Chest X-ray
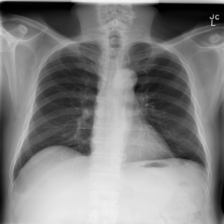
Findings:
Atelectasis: negative
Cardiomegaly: negative
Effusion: negative
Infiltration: negative
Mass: negative
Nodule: negative
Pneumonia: negative
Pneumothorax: negative
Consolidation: negative
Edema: negative
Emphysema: negative
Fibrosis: negative
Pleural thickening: negative
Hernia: negative